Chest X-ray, AP view. Patient: 18 years old, sex M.
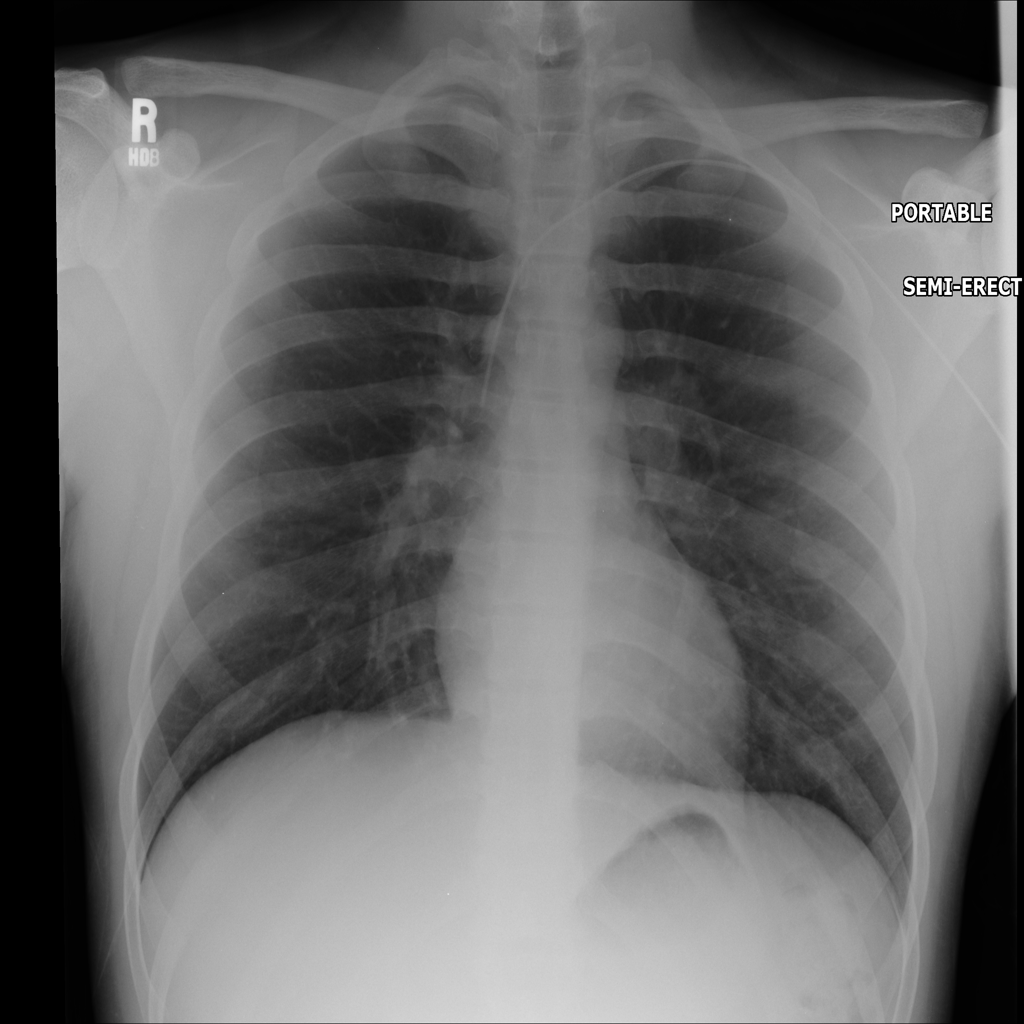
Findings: No Finding